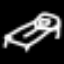
Label: bed